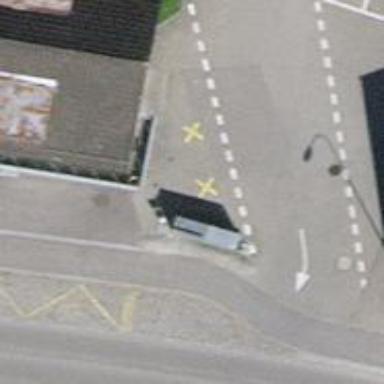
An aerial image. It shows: Gas station.